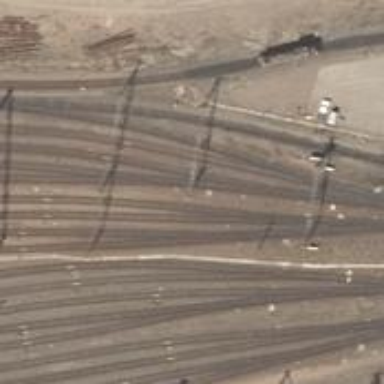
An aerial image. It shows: Railway signal.